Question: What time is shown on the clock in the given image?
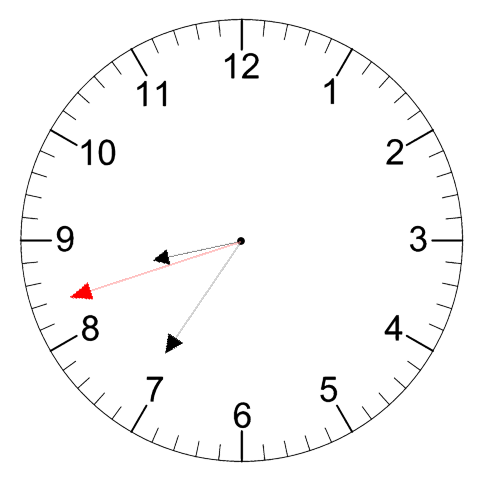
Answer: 08:35:42